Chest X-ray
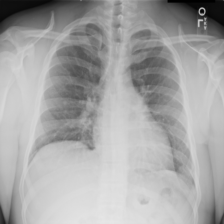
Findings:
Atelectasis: negative
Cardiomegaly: negative
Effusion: negative
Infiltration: negative
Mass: negative
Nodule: negative
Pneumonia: negative
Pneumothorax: negative
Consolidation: negative
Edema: negative
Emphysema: negative
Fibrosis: negative
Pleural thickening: negative
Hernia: negative